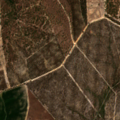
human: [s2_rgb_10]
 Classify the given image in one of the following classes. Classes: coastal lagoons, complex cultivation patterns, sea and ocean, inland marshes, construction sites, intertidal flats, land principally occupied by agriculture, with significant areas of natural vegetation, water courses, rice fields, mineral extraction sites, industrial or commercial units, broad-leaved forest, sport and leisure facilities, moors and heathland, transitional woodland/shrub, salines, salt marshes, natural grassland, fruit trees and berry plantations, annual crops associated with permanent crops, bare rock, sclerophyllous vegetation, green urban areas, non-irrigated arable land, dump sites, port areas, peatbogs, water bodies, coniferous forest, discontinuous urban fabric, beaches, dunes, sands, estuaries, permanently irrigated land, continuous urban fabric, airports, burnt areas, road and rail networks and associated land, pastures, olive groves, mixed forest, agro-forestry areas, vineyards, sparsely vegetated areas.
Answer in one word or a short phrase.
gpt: permanently irrigated land, agro-forestry areas, mixed forest, transitional woodland/shrub